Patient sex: M
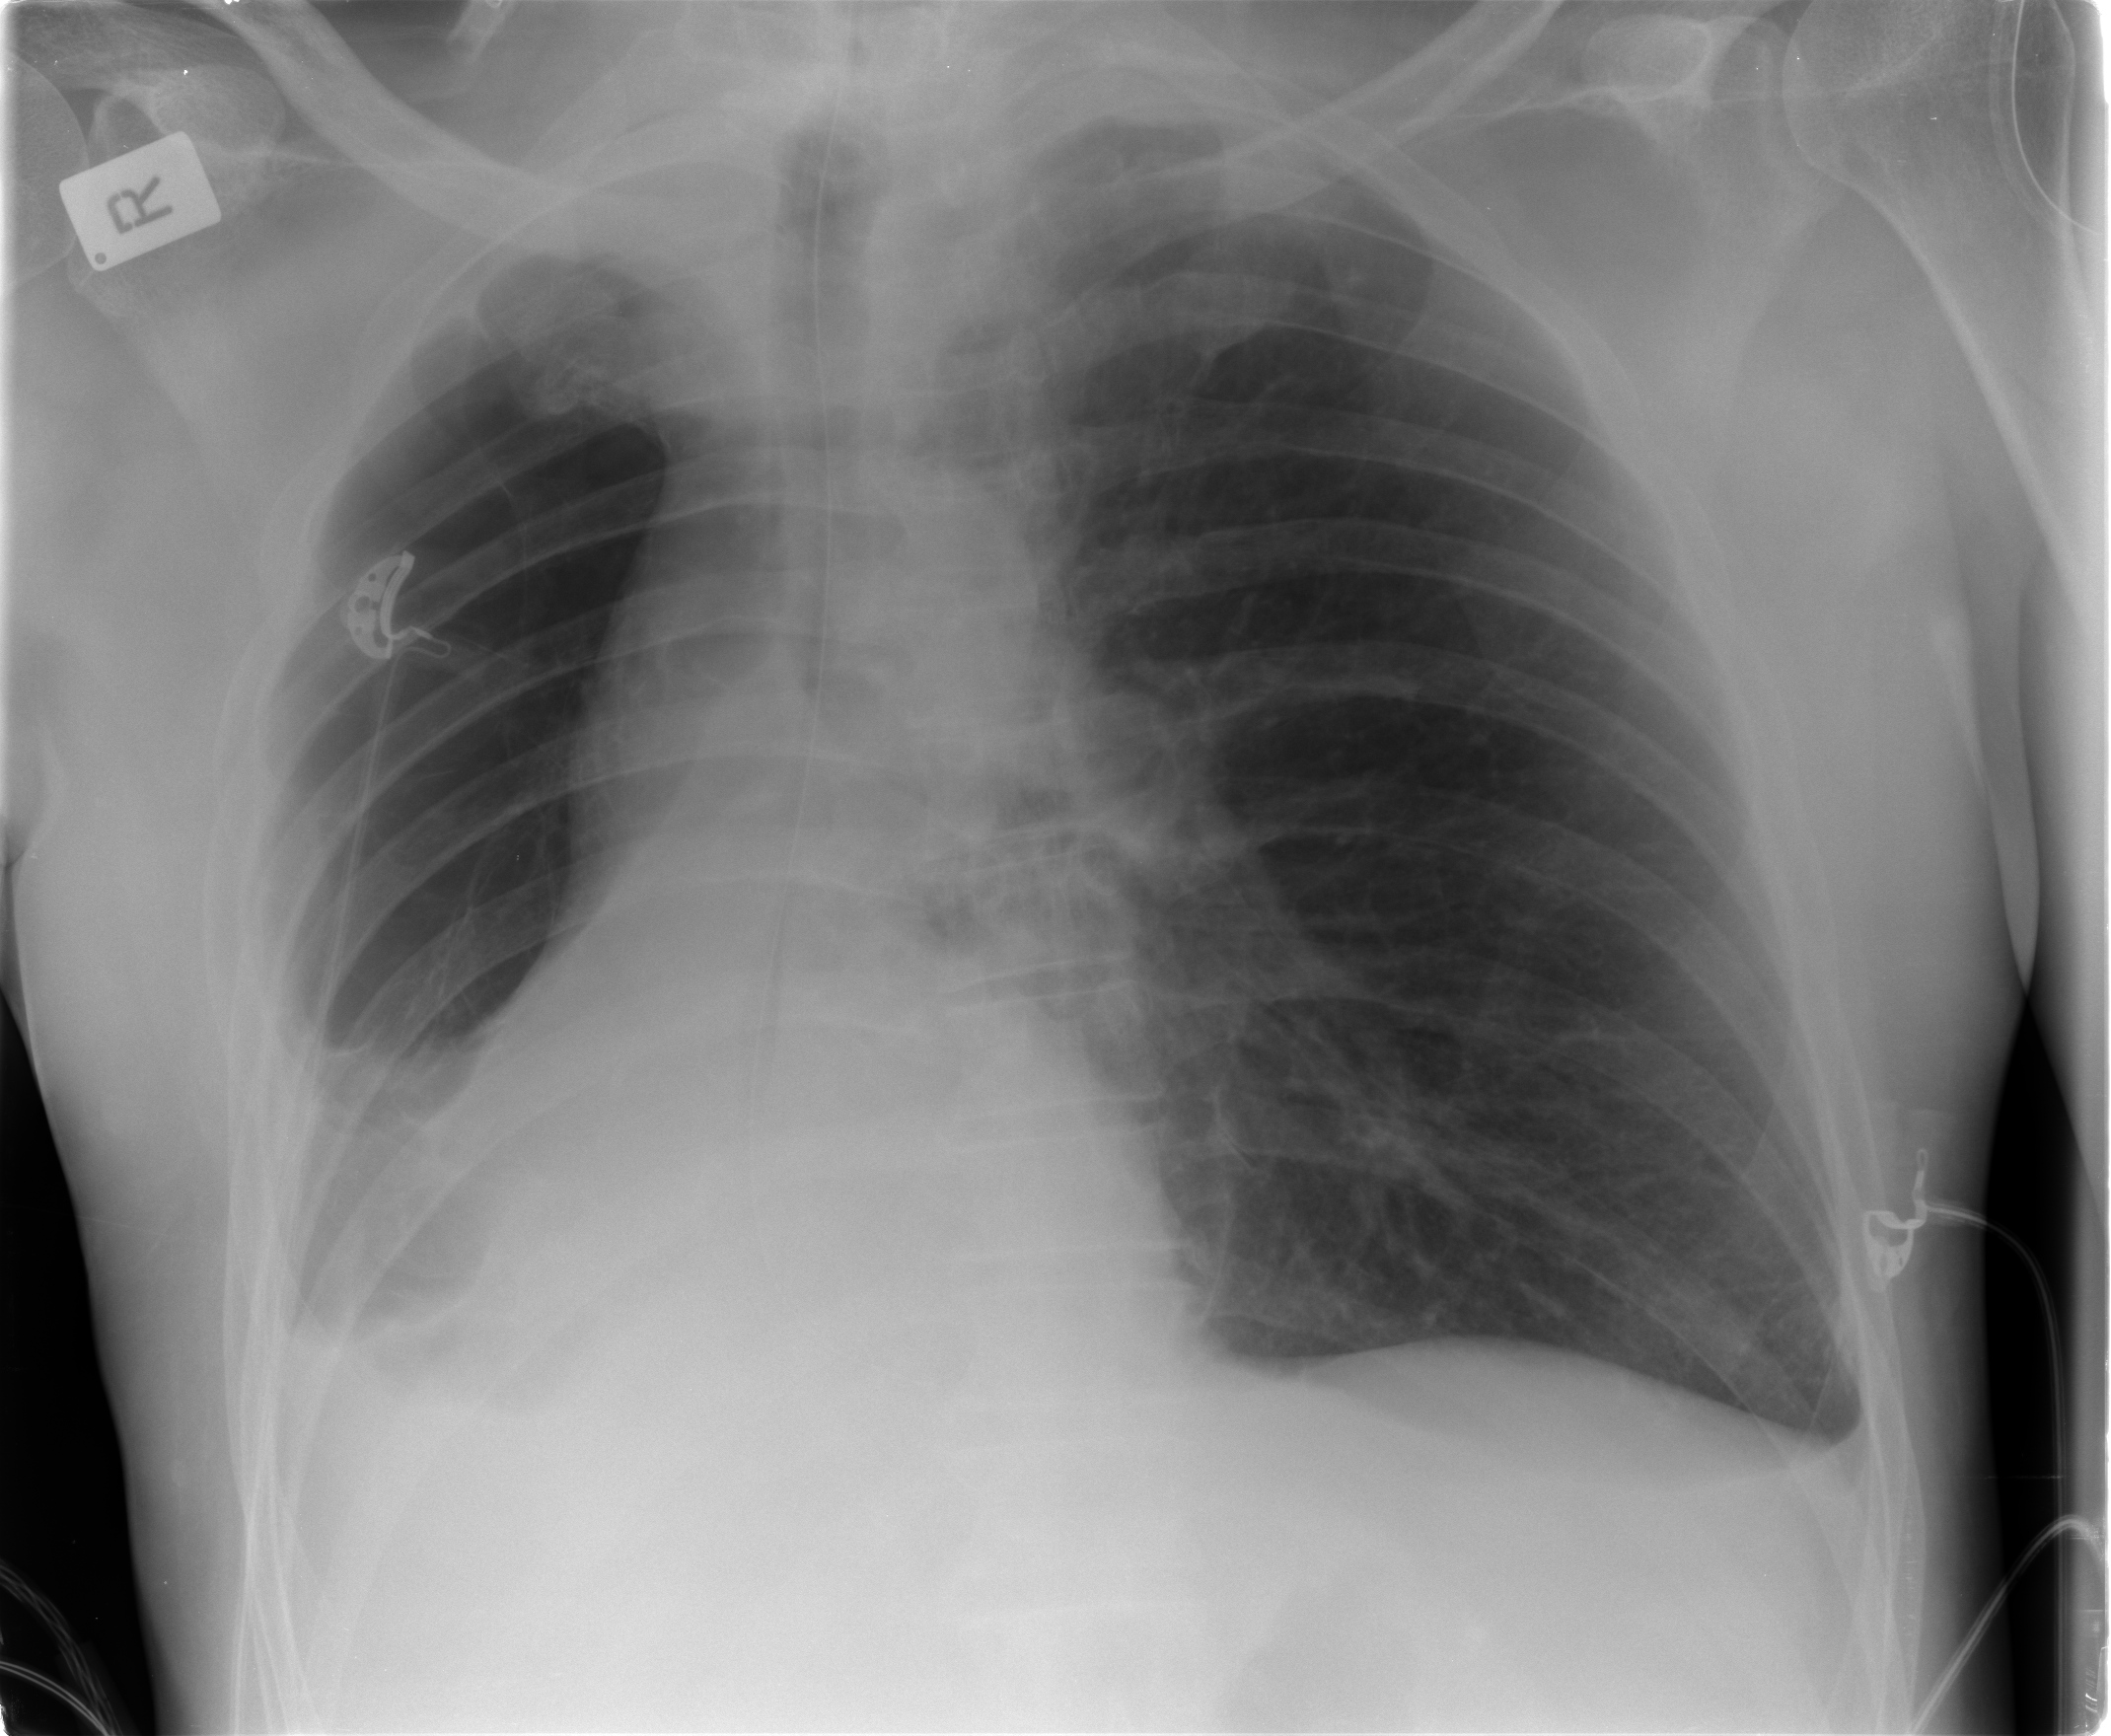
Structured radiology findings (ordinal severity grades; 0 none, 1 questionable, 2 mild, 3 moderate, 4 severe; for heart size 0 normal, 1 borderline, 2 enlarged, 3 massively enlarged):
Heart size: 2
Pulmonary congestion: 2
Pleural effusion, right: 2
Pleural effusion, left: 2
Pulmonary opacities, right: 0
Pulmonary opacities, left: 0
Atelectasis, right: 0
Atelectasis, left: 0